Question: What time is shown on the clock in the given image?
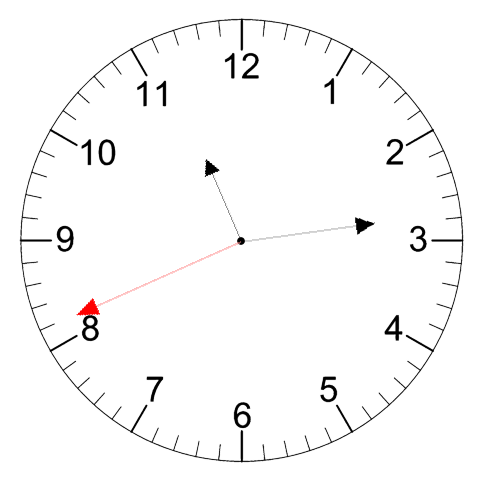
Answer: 11:13:41